Question: I develop tightly integrated with the facebook app for ios. And there was a question at the expense of the intellectual property facebook. Can I use in my application this logo.

This logo will used as a button.
Thanks for you help!
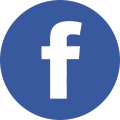
Answer: You can as long as you follow <URL>.
Do:
-
Don't:
- - - -